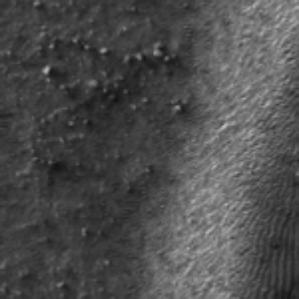
Label: frost